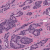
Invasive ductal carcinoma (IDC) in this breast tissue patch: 1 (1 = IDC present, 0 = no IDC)